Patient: sex F, age 52
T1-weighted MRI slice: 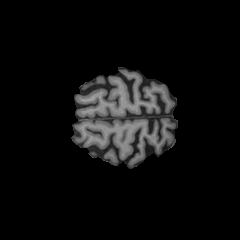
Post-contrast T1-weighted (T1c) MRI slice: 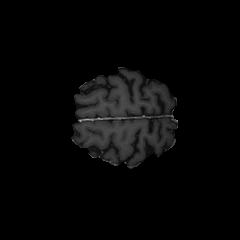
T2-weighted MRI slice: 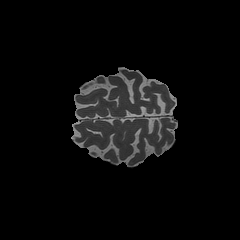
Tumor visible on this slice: no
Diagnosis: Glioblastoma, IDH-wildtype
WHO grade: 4